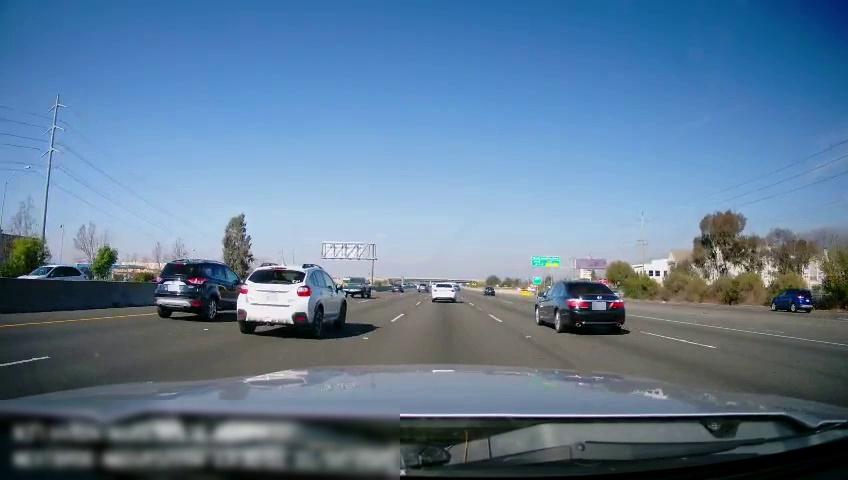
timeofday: Day
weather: Sunny
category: Drivable Space
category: Vehicles | Car
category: Vehicles | Car
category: Vehicles | Car
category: Vehicles | Car
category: Vehicles | SUV
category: Vehicles | Car
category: Vehicles | Car
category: Vehicles | Truck
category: Vehicles | SUV
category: Vehicles | SUV
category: Vehicles | Car
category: Lanes | Current Lane
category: Lanes | Current Lane
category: Lanes | Alternate Lane
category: Lanes | Alternate Lane
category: Lanes | Alternate Lane
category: Lanes | Alternate Lane
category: Traffic | Signs
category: Traffic | Signs